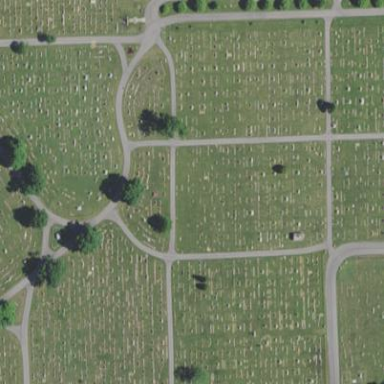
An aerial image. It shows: Cemetery.